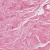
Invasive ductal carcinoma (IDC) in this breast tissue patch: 0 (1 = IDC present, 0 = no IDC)